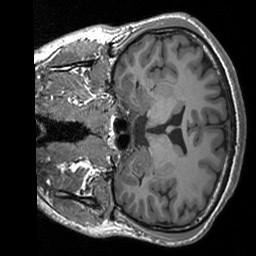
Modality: T1w
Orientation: coronal
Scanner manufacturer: siemens
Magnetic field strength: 3 T
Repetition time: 1.76 s
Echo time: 0.0022 s